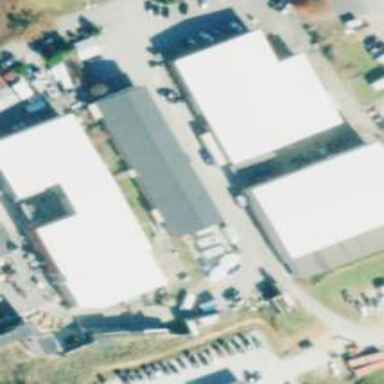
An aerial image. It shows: Television studio building.